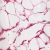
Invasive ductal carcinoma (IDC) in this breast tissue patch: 0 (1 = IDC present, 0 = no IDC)